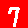
Digit: 7